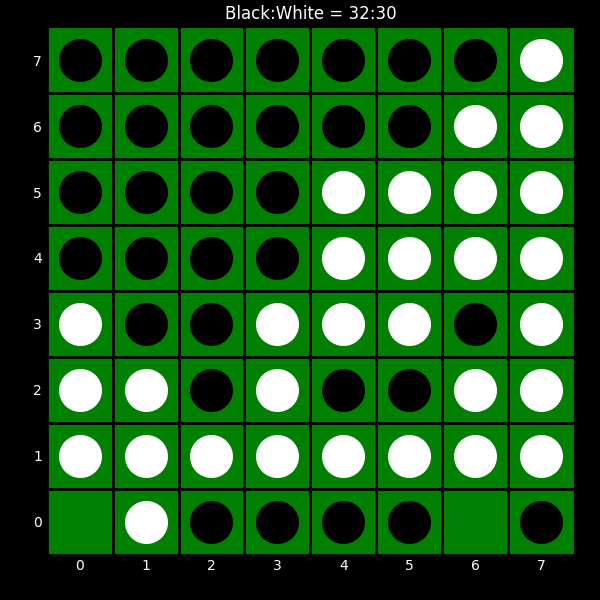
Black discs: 32
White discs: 30